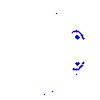
Particle: kaon